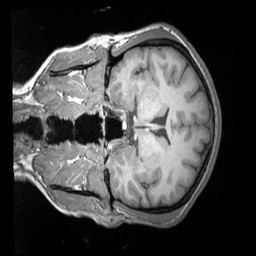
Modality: T1w
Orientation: coronal
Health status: healthy